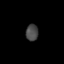
Tissue: skin
Cell type: Fibroblasts
Senescence score: 0.7845
Nuclear area (px): 204
Mean DAPI intensity: 70.25